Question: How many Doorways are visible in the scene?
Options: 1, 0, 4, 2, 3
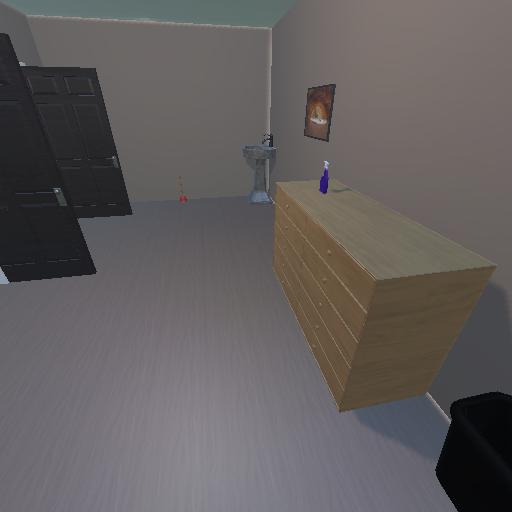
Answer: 1